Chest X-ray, PA view. Patient: 40 years old, sex M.
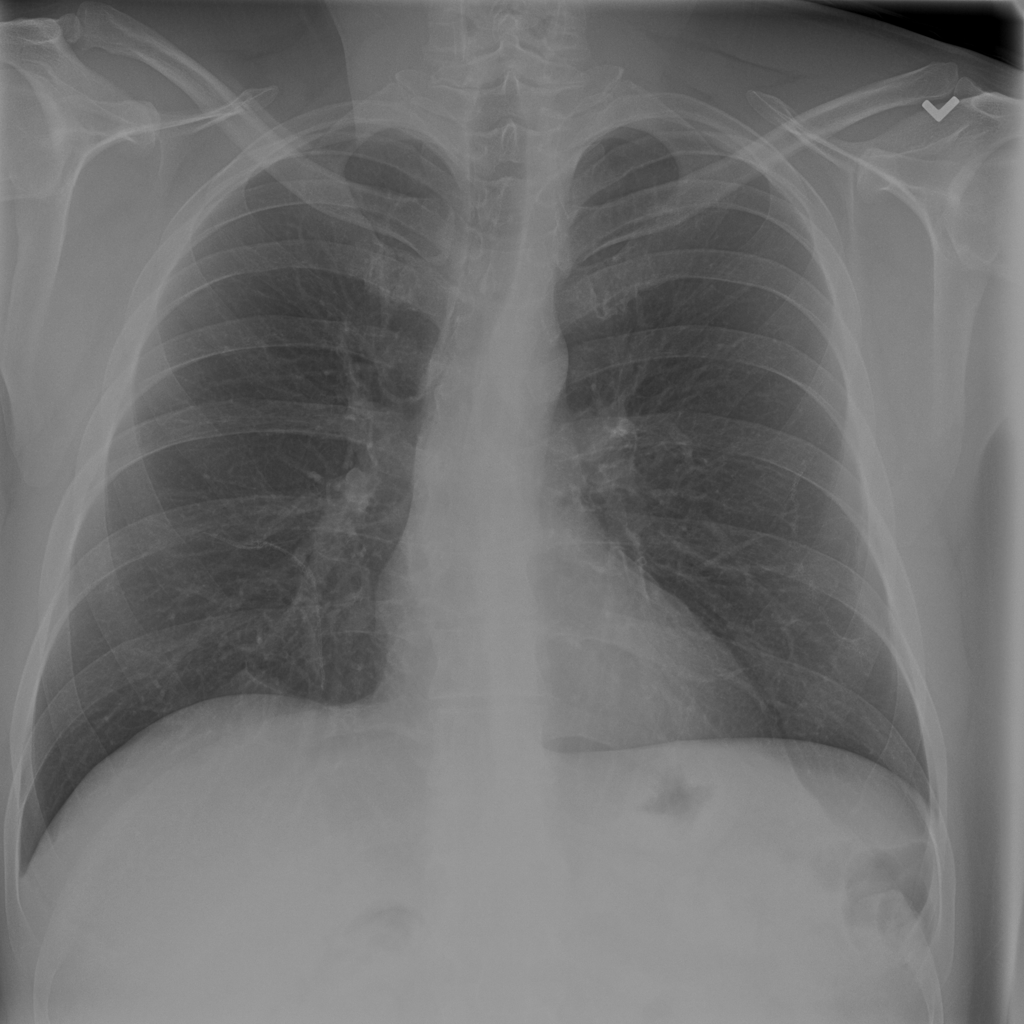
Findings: No Finding